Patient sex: F
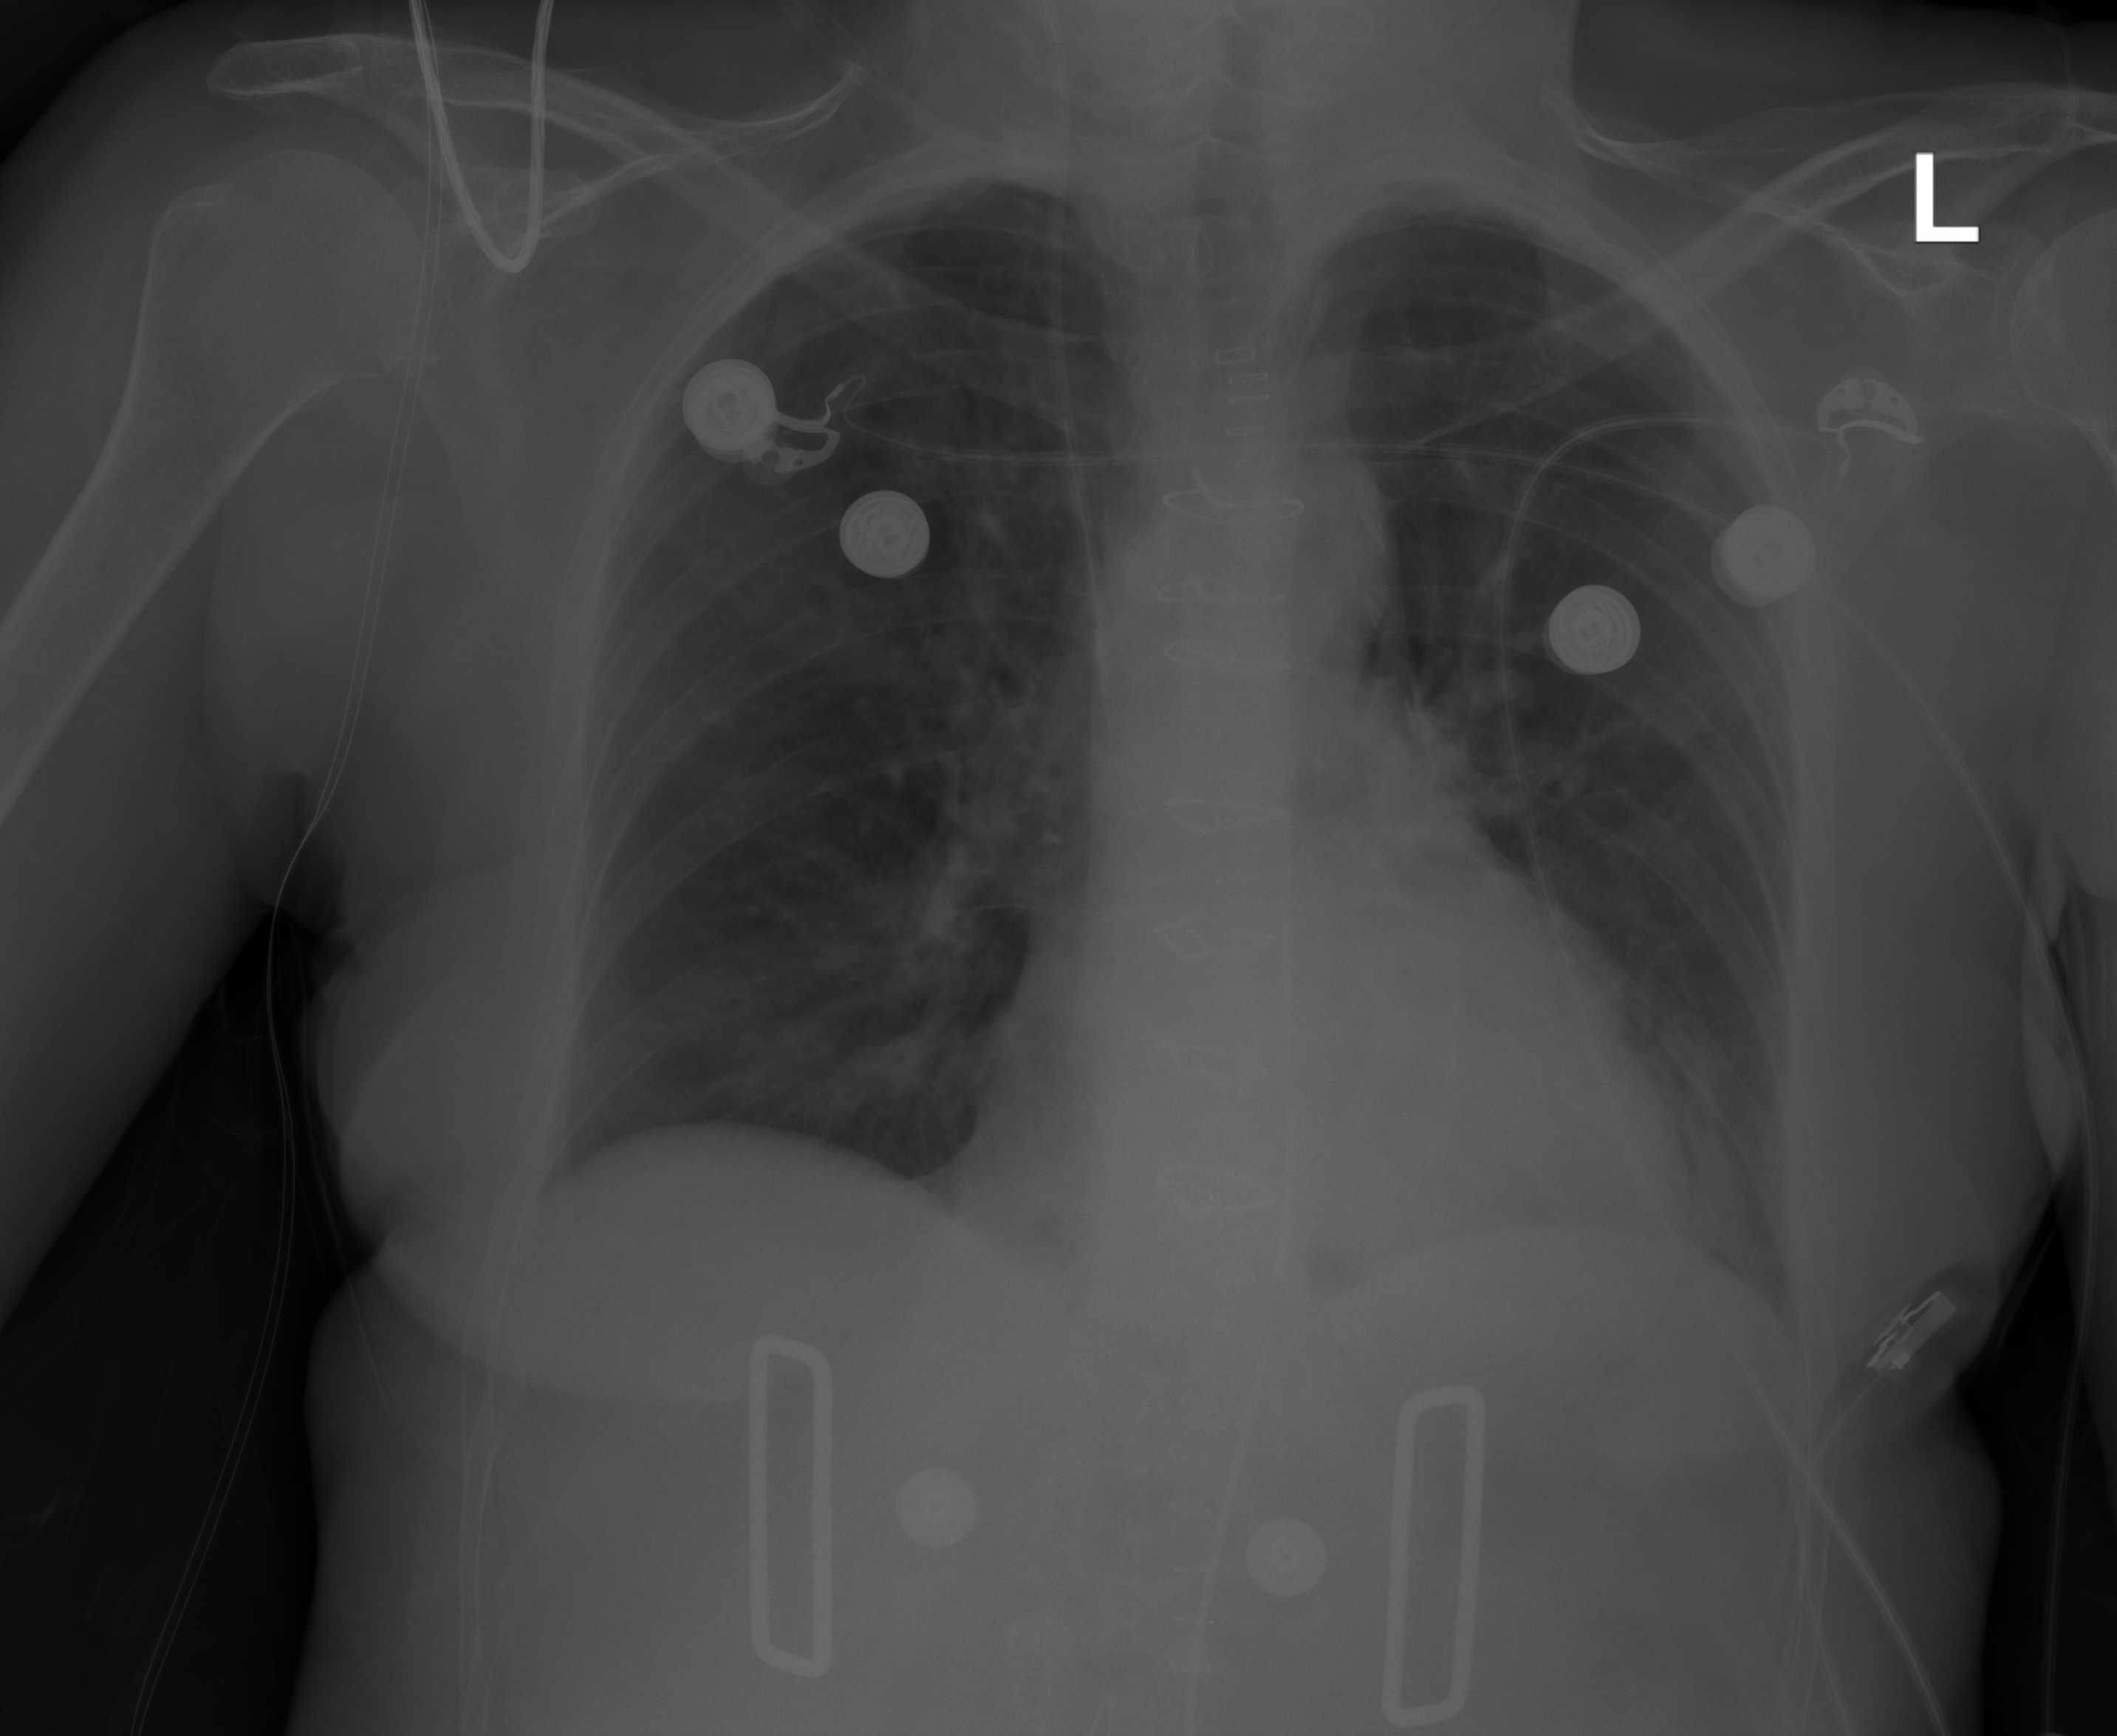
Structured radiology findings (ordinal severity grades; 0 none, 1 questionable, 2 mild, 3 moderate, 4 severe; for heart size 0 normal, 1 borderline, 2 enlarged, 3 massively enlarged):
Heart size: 0
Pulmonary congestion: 0
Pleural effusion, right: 0
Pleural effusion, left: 0
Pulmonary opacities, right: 0
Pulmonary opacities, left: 0
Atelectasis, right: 0
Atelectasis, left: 2